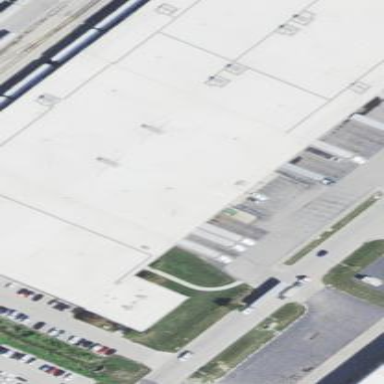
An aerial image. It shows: Warehouse.